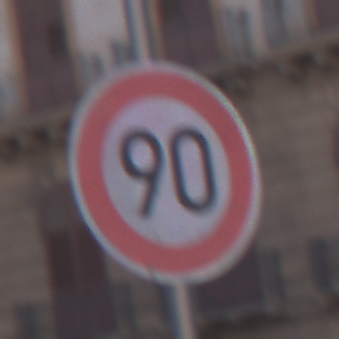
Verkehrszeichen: Geschwindigkeit90
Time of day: SunriseSunset
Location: Outdoor (Urban)
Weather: PartlyCloudy
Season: NotSpecified
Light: Natural